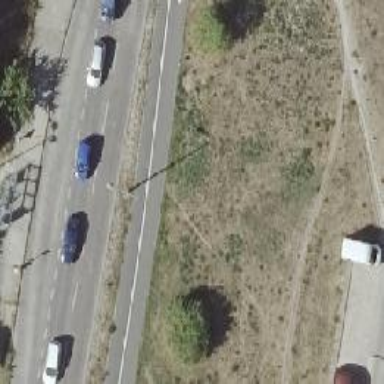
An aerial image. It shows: Asphalt path with cycleway and footway all surfaced with asphalt.